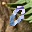
Label: 0